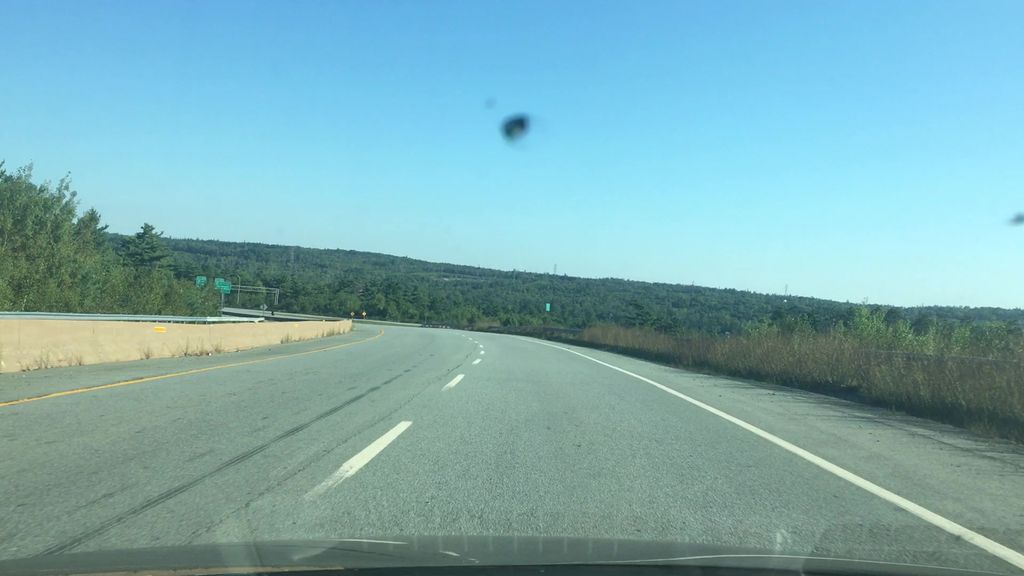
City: halifax